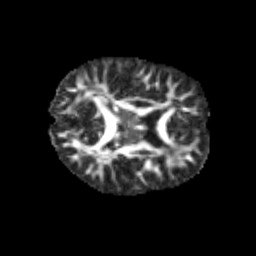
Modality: FA
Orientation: axial
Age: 10
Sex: male
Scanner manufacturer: siemens
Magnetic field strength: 3 T
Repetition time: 3.8 s
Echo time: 0.07 s